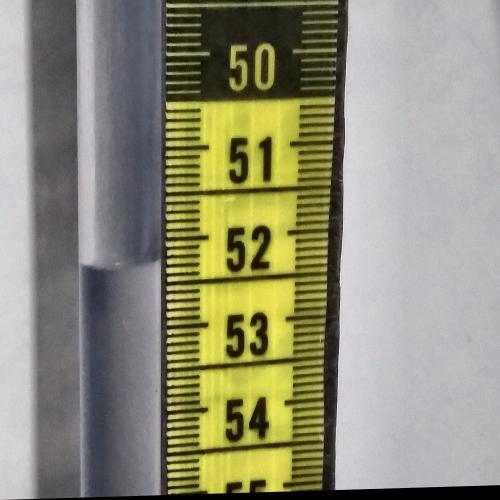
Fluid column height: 52.3 cm